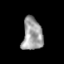
Tissue: skin
Cell type: Epithelial cells
Senescence score: 0.2815
Nuclear area (px): 642
Mean DAPI intensity: 160.371